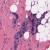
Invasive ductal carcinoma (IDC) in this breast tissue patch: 1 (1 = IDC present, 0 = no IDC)